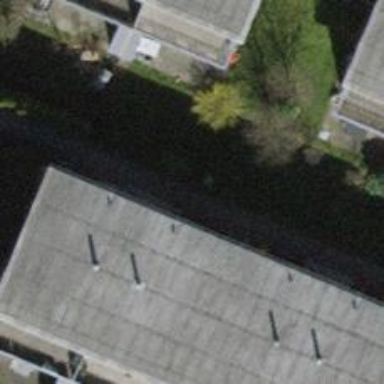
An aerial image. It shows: Building with tile roof.